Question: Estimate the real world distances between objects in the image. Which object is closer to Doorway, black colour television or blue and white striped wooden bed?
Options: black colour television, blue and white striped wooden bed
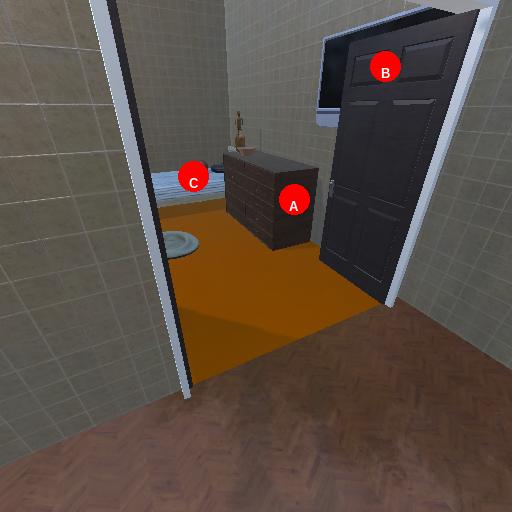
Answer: black colour television